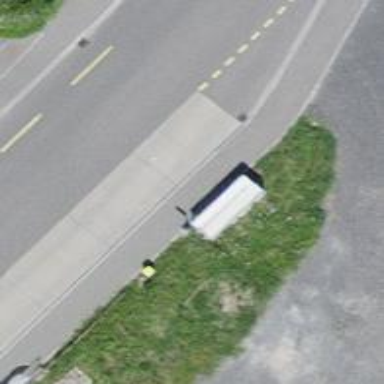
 serving as platform for public transportation."